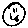
Label: smiley face